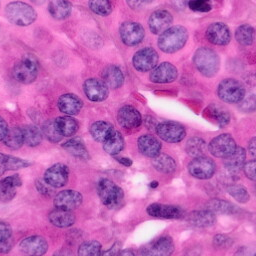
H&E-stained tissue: Pancreatic